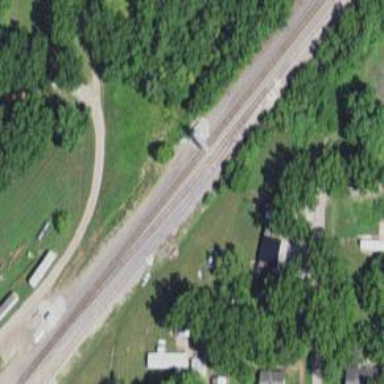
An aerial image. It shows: Railway siding with rails.